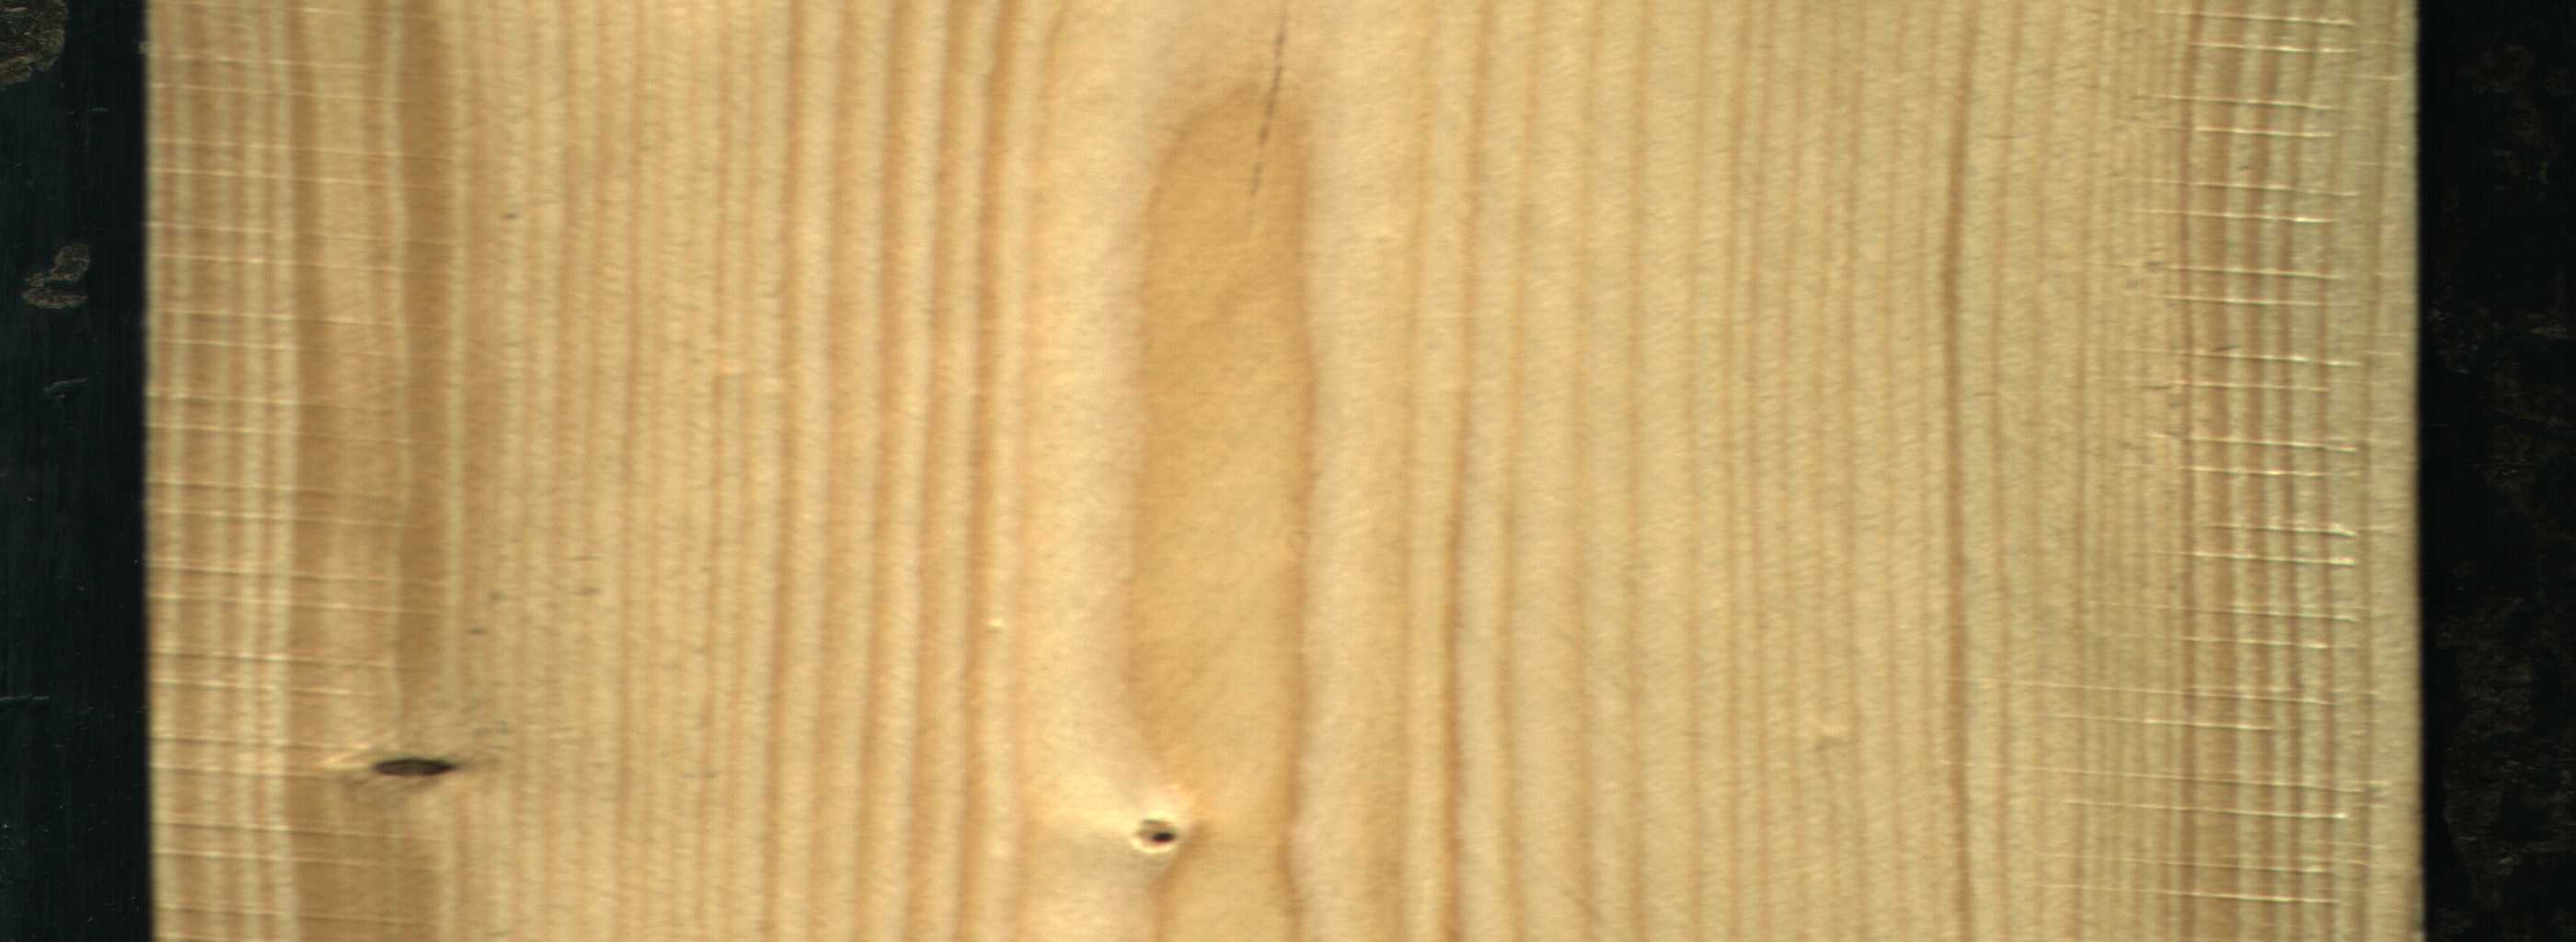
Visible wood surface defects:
Dead_Knot
Dead_Knot